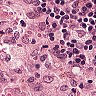
Metastatic tissue present: no